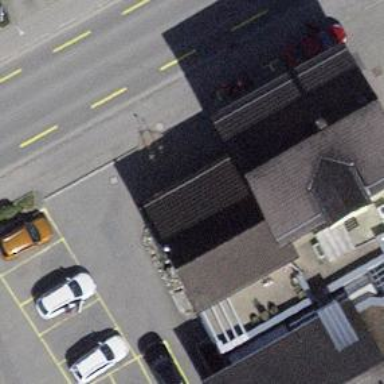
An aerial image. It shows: Bakery.